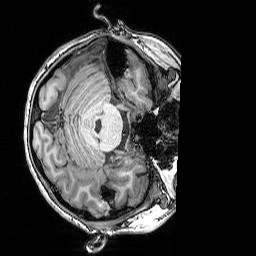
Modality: T1w
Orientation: axial
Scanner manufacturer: siemens
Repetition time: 2.25 s
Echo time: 0.00418 s